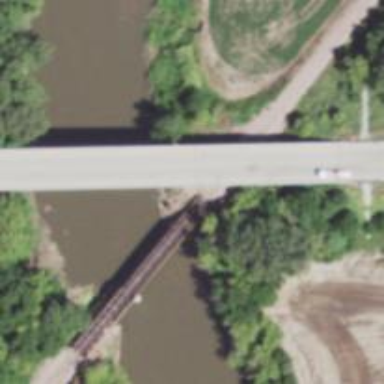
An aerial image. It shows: Bridge over railway line.